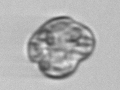
Label: Karenia